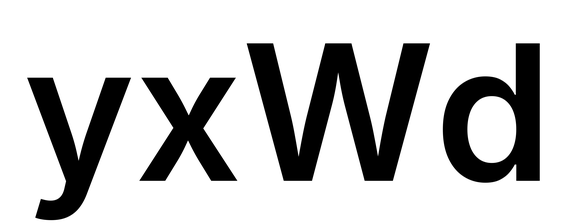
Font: Inter_SemiBold